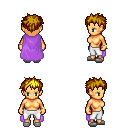
a pixel art fantasy rpg character, female body template, human, tanned skin, lavender cape, white pants, blonde bedhead hairstyle, bracelets, white slippers, four views (front, back, left, right), 2x2 character sprite sheet, small pixel art, hard edges, no anti-aliasing